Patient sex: M
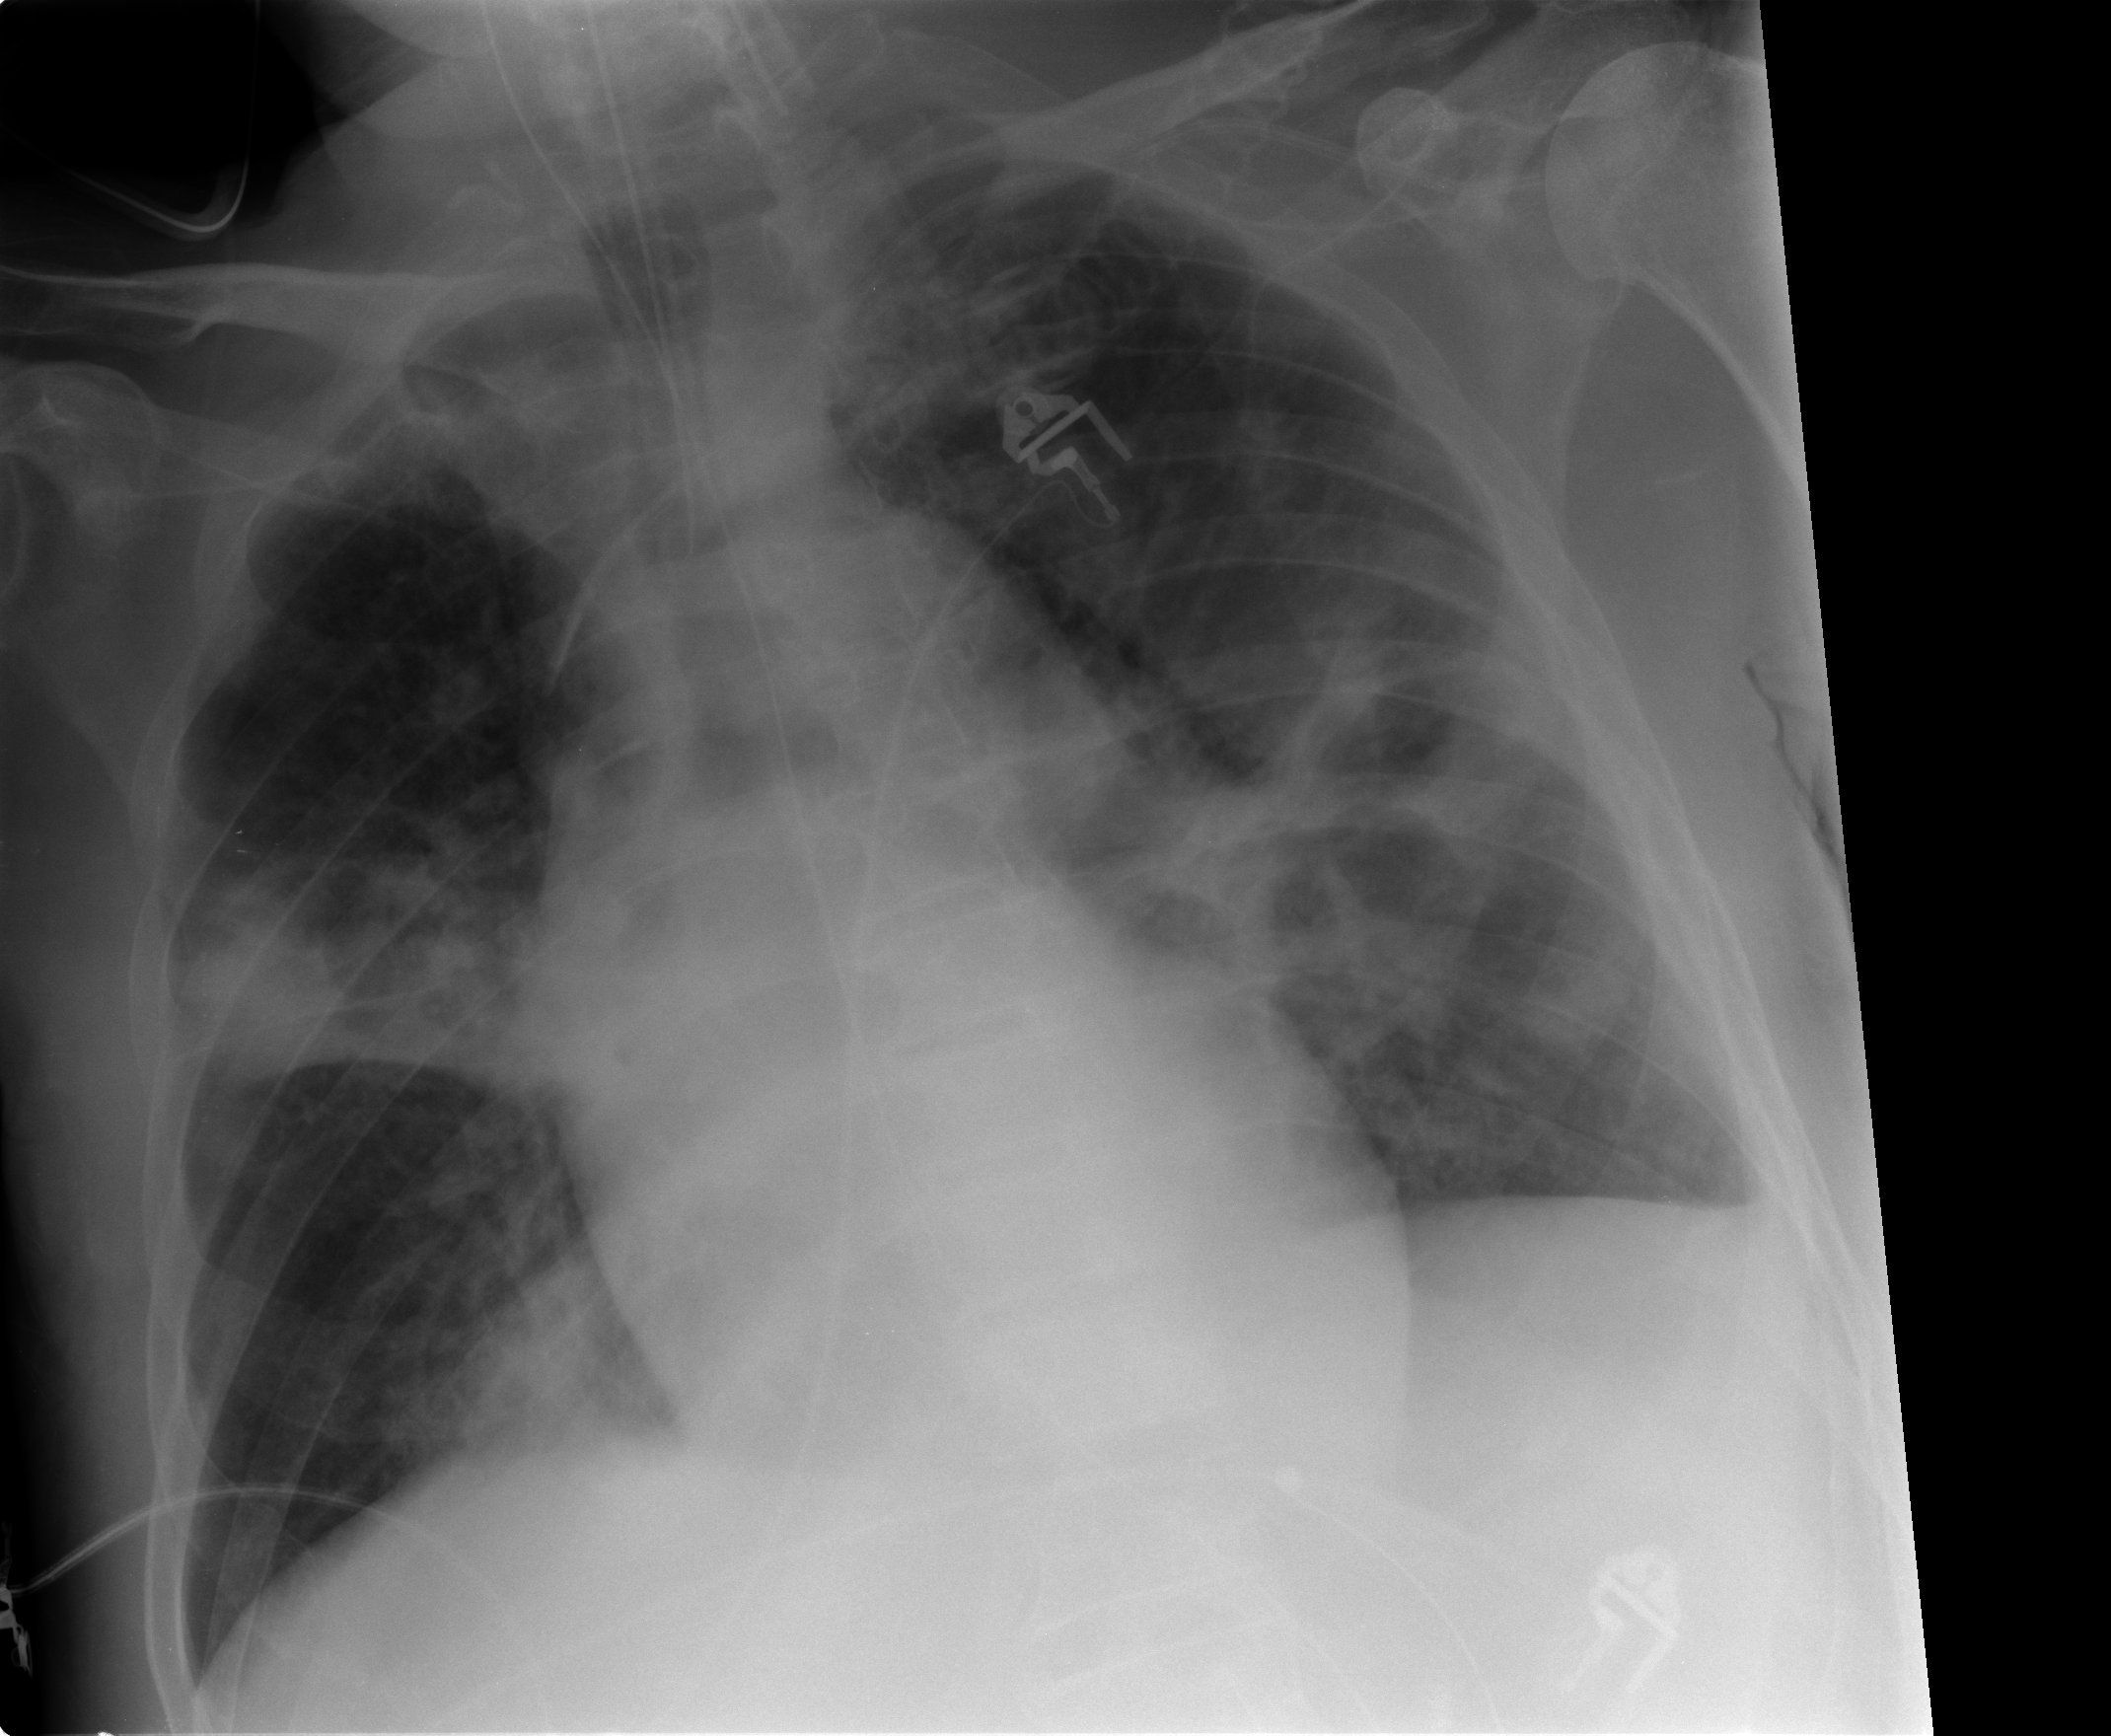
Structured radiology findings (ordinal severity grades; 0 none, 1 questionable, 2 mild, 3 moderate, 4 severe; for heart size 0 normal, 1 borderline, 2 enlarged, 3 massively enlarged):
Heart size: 0
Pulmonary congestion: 2
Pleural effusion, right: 0
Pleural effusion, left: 0
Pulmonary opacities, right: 2
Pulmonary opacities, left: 2
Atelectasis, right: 2
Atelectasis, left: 2